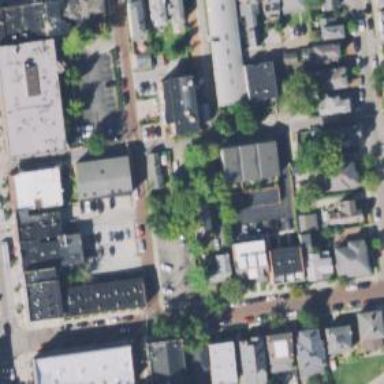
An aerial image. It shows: Alley road with sidewalk on the left side.